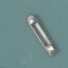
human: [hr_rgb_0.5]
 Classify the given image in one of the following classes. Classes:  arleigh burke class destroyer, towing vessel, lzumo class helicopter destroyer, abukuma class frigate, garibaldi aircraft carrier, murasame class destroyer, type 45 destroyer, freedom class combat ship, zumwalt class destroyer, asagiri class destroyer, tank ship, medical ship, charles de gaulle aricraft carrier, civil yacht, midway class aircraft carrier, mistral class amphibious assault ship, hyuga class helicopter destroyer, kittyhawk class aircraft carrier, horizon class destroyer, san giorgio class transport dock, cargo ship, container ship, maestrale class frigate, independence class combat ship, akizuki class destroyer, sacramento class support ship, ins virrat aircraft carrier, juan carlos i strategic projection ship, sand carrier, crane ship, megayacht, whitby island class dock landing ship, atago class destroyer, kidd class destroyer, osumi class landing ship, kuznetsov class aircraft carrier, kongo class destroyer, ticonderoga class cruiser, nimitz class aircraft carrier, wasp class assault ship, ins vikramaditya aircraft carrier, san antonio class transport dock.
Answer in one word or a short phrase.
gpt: Sand carrier